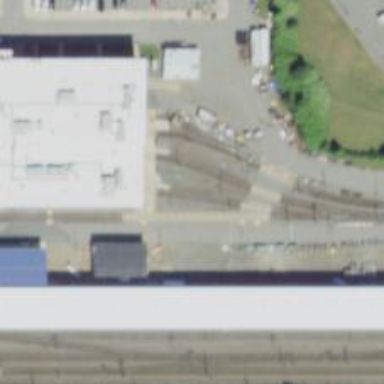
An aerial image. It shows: Light rail service yard with electrified contact lines.